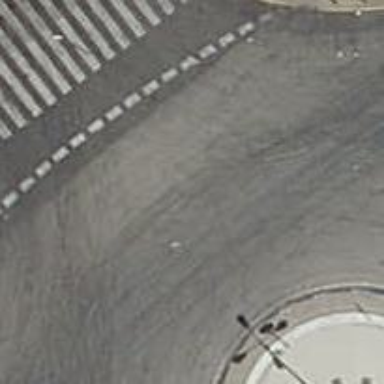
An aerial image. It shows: Service road that forms roundabout at the junction.